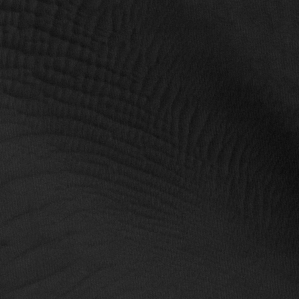
Label: non_frost